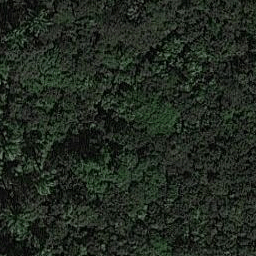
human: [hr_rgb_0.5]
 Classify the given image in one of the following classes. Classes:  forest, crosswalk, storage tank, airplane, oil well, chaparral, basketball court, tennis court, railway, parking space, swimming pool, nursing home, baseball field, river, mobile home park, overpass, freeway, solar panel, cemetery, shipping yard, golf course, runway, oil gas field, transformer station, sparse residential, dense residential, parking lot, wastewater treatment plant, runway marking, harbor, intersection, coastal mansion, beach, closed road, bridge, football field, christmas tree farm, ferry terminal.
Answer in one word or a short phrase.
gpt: forest